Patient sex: M
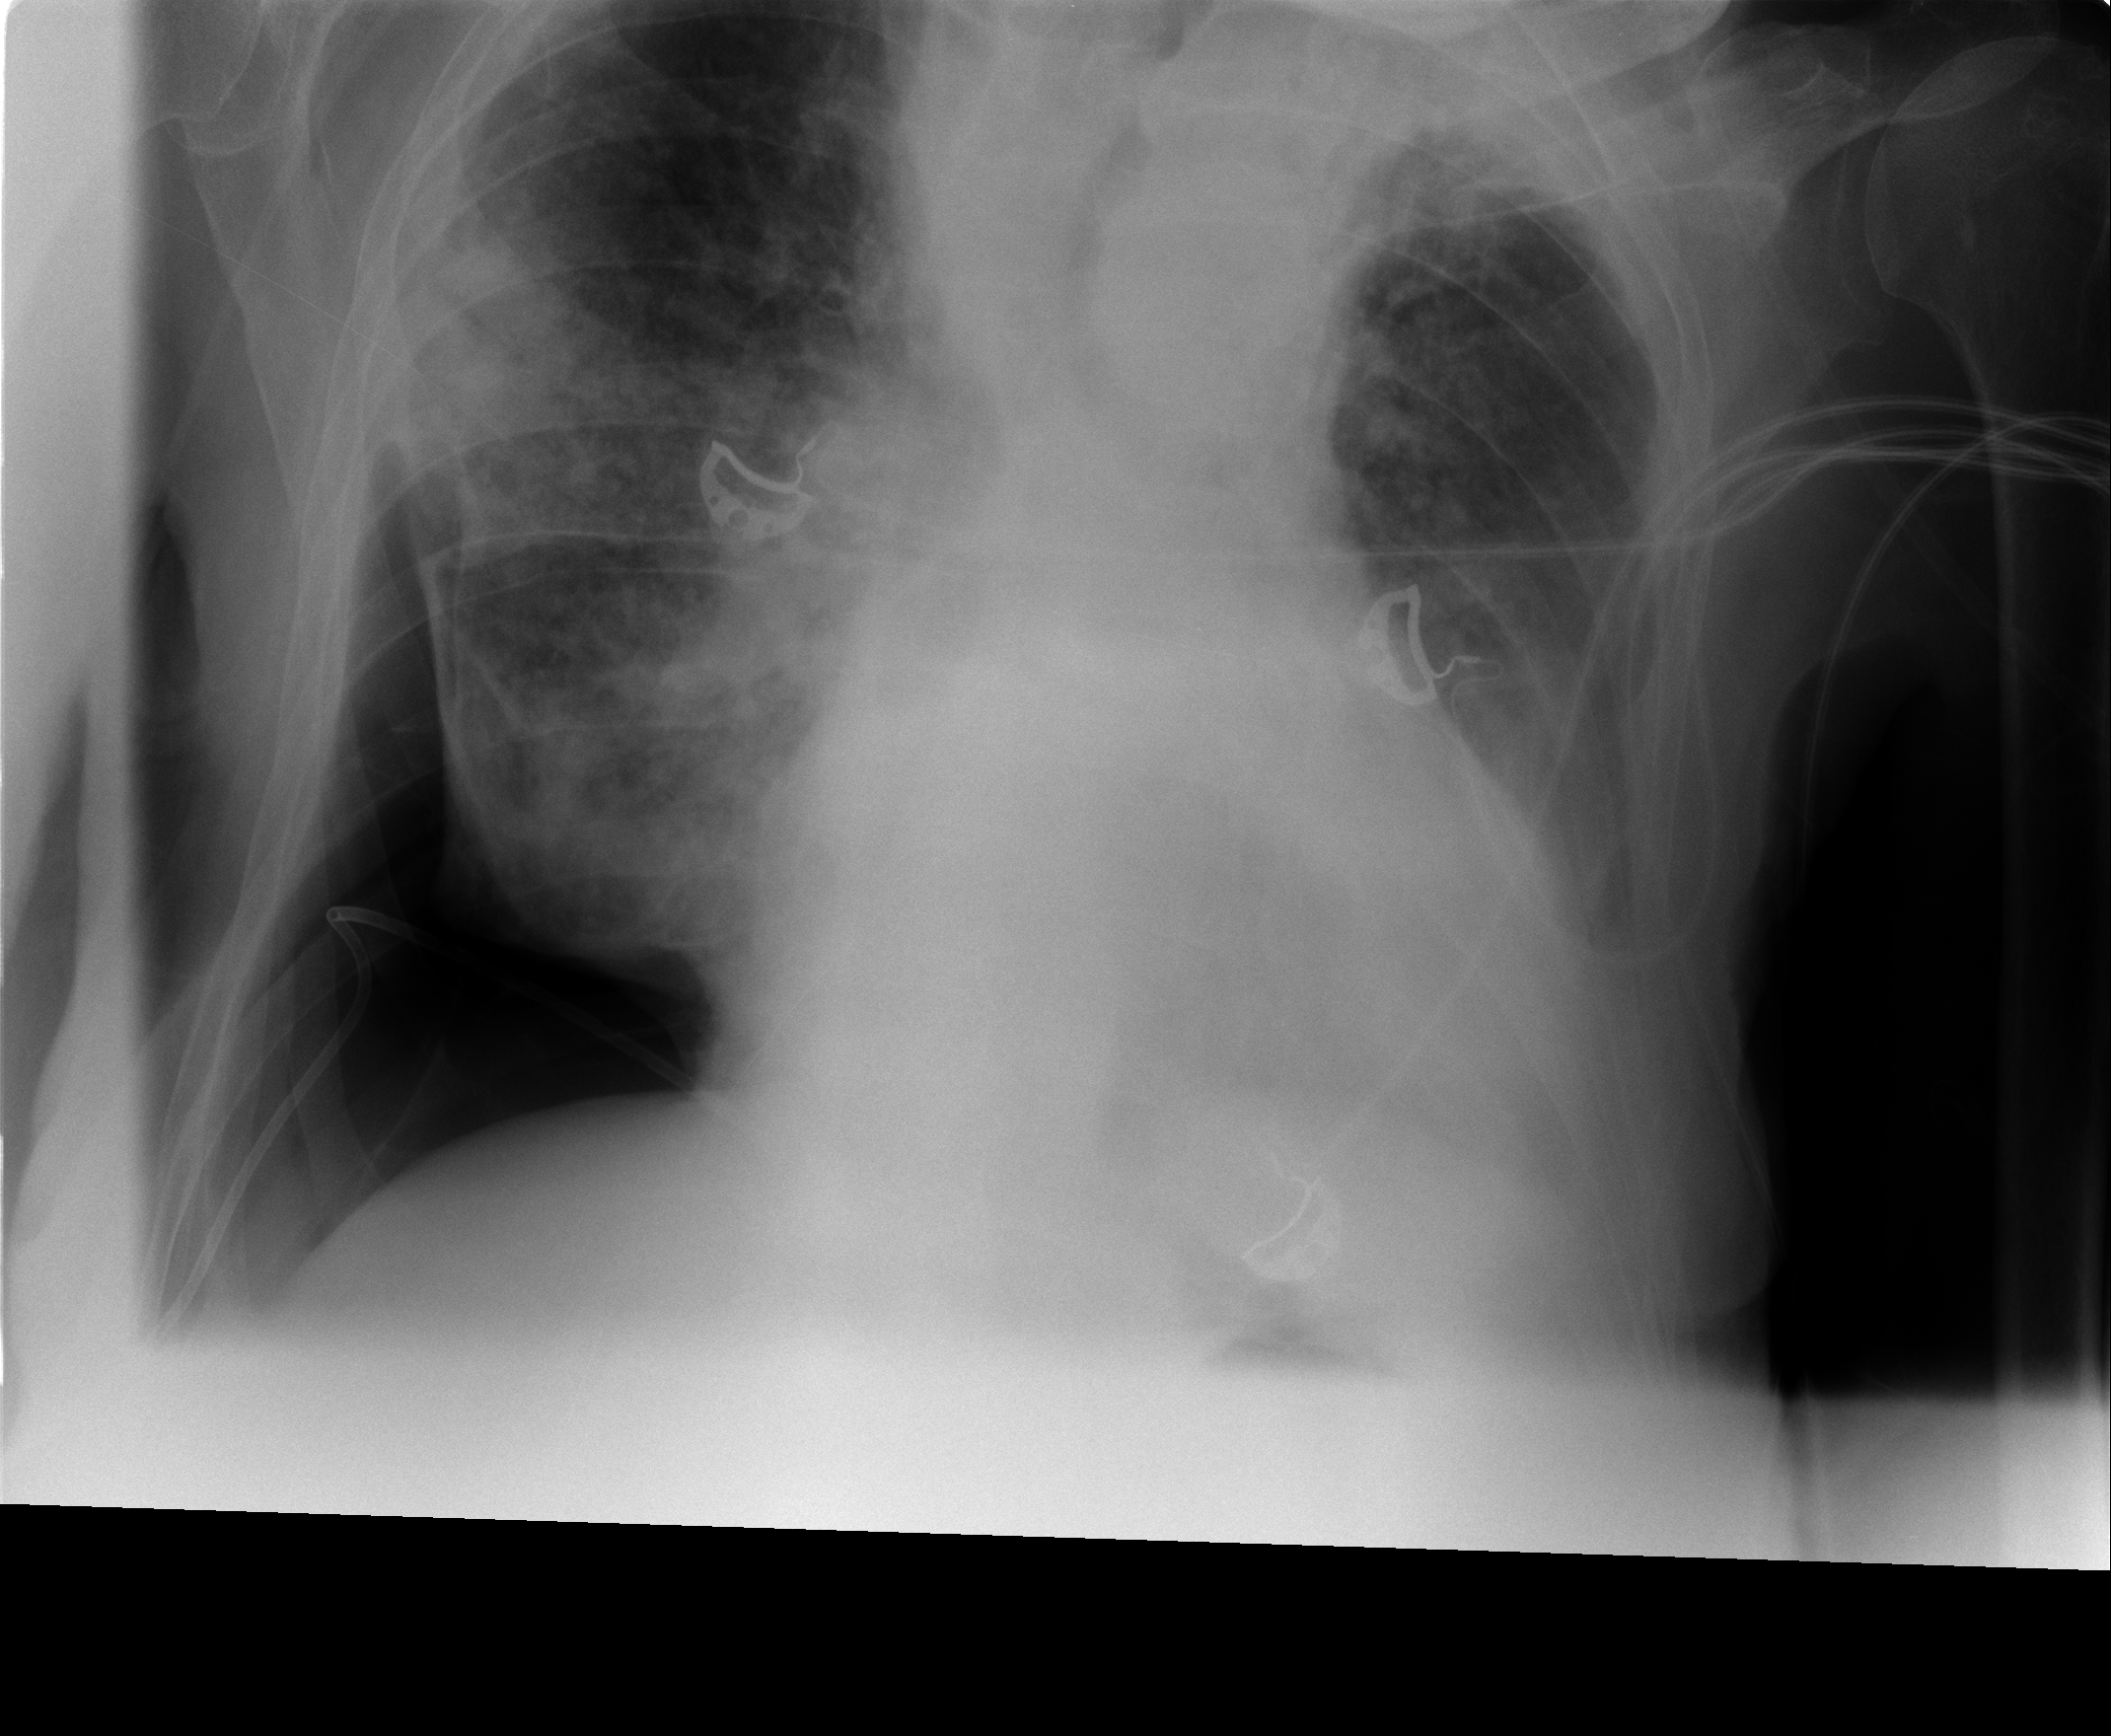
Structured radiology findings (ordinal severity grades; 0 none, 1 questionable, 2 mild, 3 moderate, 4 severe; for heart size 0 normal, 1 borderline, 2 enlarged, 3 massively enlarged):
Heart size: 2
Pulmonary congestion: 0
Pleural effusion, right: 0
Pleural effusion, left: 1
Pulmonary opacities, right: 3
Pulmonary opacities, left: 1
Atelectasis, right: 0
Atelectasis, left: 0